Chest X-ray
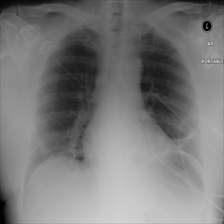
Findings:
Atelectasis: negative
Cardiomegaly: negative
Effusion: negative
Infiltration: negative
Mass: negative
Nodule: negative
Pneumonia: negative
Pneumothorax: negative
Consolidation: negative
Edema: negative
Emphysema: negative
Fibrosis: negative
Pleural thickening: negative
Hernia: negative